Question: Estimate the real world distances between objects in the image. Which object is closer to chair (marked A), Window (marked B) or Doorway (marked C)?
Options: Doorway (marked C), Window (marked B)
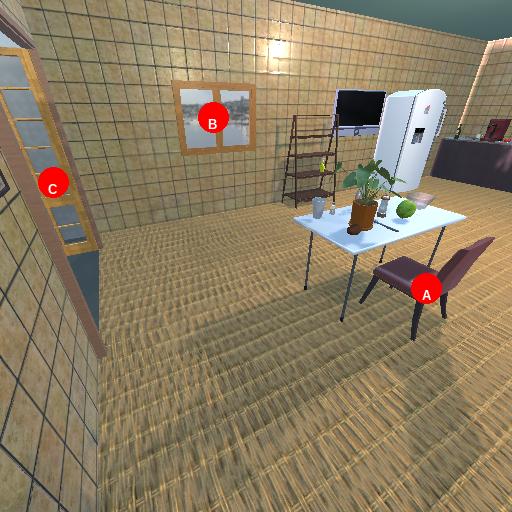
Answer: Doorway (marked C)